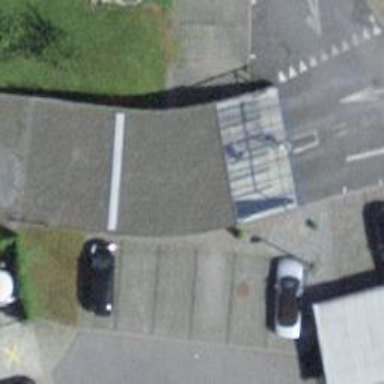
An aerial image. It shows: Parking entrance.